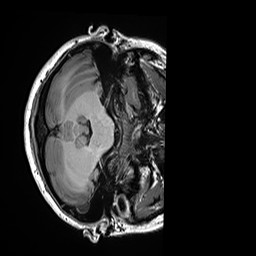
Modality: T1w
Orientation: axial
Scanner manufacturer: siemens
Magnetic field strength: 3 T
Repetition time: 2.5 s
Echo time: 0.00299 s